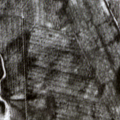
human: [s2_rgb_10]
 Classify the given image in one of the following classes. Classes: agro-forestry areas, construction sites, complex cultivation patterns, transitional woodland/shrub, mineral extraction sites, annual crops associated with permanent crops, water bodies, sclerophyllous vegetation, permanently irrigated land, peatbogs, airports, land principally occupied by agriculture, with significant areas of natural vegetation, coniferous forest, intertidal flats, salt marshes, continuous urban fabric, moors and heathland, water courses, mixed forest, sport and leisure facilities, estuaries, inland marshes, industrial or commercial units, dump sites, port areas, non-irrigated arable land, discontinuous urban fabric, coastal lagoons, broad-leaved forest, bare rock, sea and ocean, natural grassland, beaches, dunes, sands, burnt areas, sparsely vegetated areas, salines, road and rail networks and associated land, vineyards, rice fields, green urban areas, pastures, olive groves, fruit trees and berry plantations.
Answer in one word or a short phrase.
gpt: coniferous forest, mixed forest, transitional woodland/shrub, peatbogs